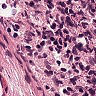
Metastatic tissue present: no